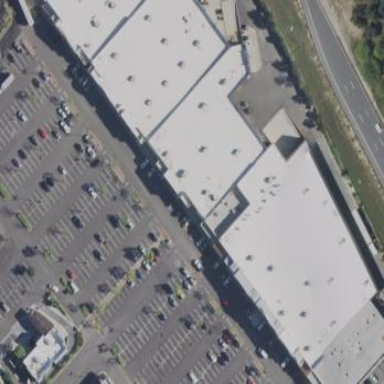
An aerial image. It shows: Retail building.